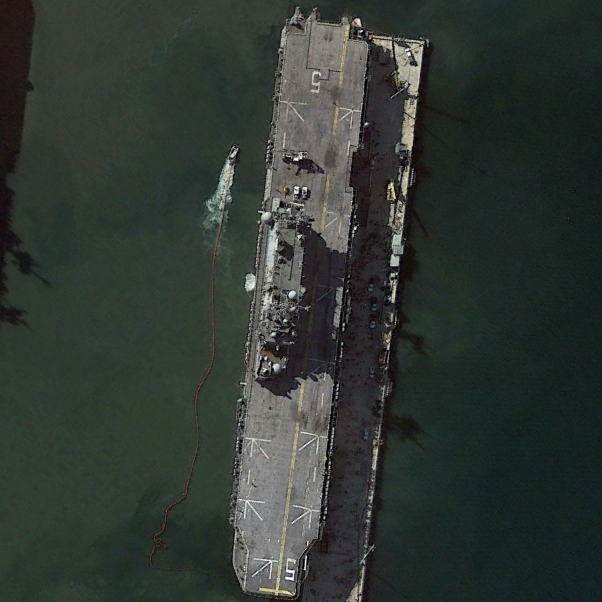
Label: assault